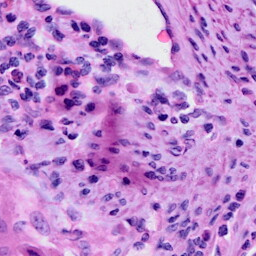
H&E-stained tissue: Cervix